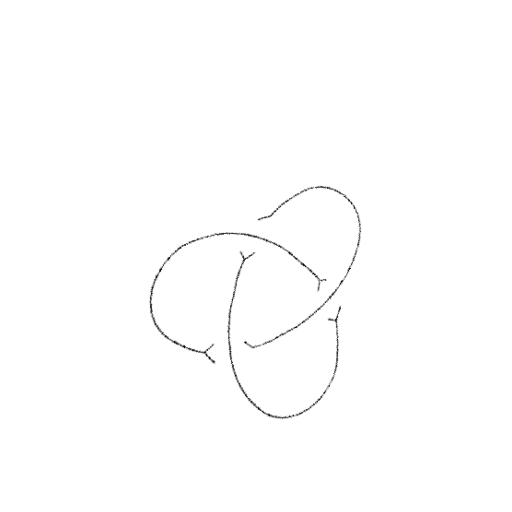
Crossing number: 3